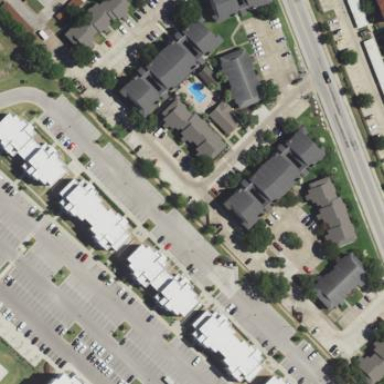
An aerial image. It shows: Residential area with apartments.